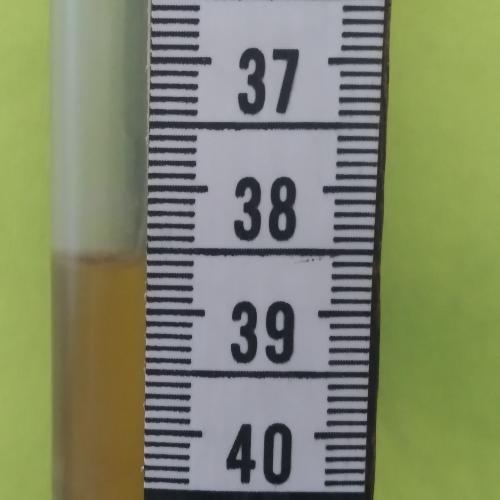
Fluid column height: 38.6 cm